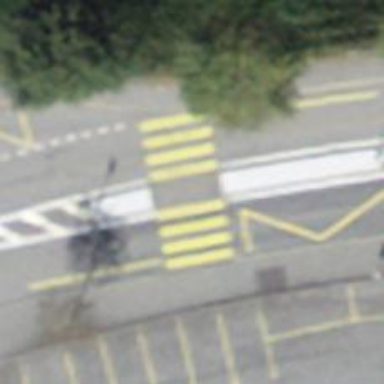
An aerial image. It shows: Marked crossing with pedestrian island.